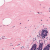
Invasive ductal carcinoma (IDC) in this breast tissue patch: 0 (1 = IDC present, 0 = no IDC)